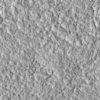
Label: not_dusty